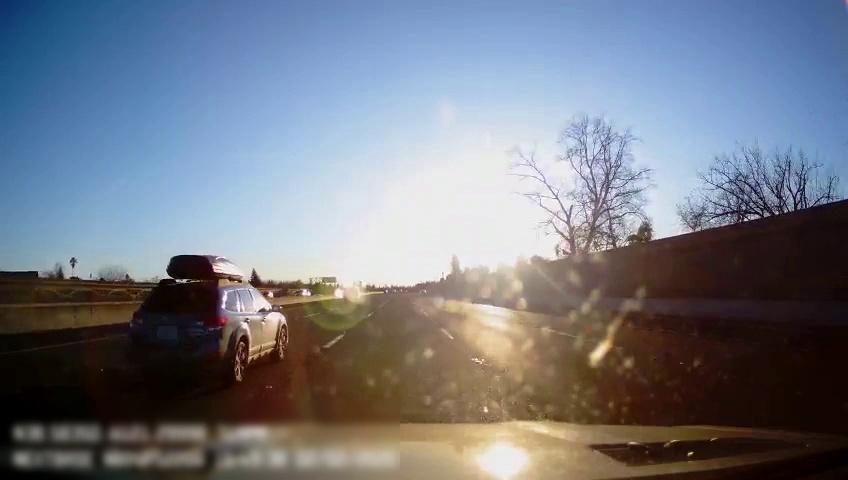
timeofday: Day
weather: Sunny
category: Drivable Space
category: Vehicles | SUV
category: Vehicles | Car
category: Vehicles | SUV
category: Vehicles | SUV
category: Lanes | Alternate Lane
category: Lanes | Alternate Lane
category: Lanes | Current Lane
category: Lanes | Current Lane
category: Lanes | Alternate Lane
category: Lanes | Alternate Lane